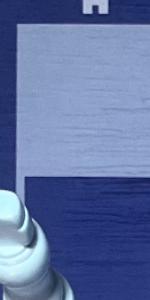
Label: Empty